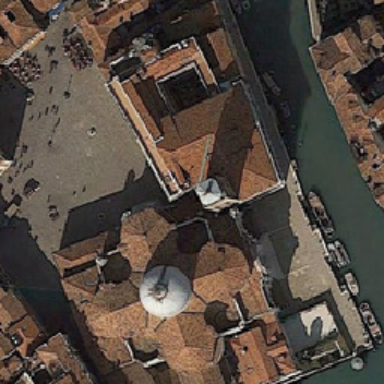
House with circular building on the shore of the river .